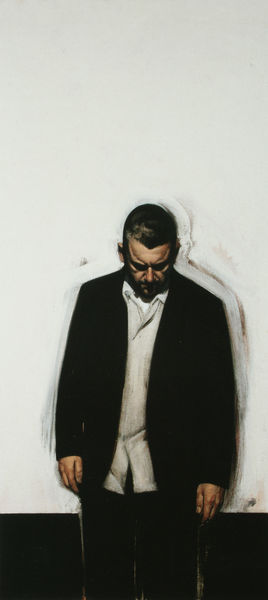
Titel: Self Portrait II
Künstler: Stephen Conroy
Standort: London
Institution: Marlborough Fine Art
Schlagwörter: hand, mann, schatten, weiß, hintergrund, licht, nase, schwarz, stirn, blick, anzug, hemd, hose, jacke, wand, gesicht, herr, hände, portrait, porträt, boden, haare, ohren, fläche, foto, unten, wei, depression, sako, weiße wand, weißes